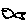
Label: fish